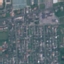
Land use / land cover class: Residential